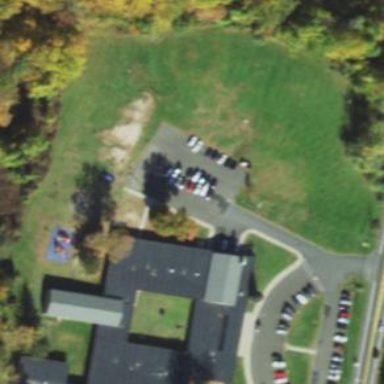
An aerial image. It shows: School.